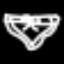
Label: pants